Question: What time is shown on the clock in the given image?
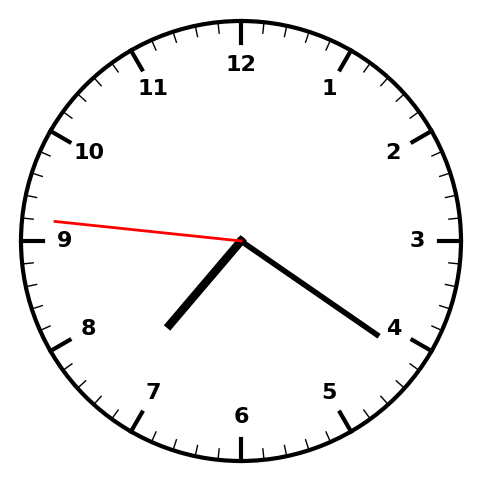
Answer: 07:20:46